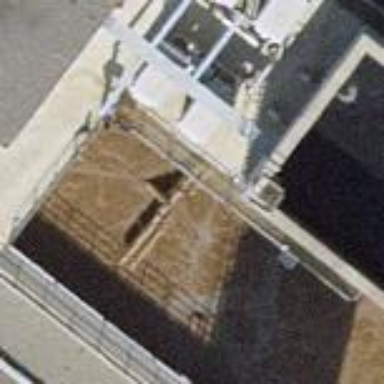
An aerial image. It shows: Industrial building housing storage tank.